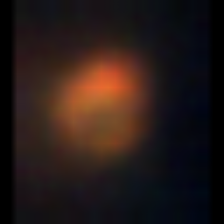
Taxon: NanoPlankton
Group: Other